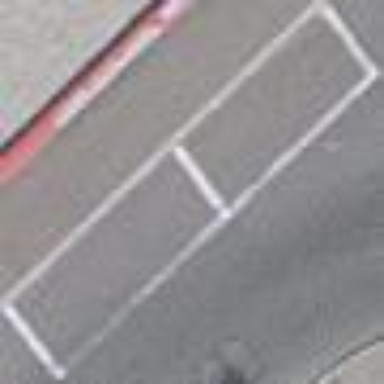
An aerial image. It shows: Parking available on the street side.